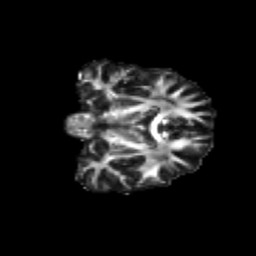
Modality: FA
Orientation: coronal
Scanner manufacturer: siemens
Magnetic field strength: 3 T
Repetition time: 9.2 s
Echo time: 0.084 s